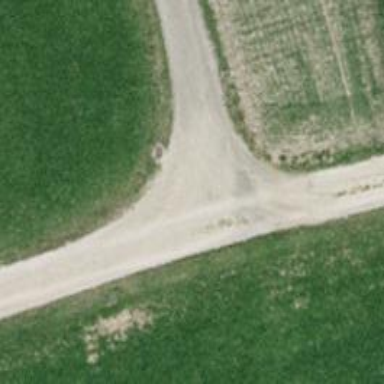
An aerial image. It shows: Track with compacted grade3 surface.